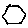
Label: hexagon